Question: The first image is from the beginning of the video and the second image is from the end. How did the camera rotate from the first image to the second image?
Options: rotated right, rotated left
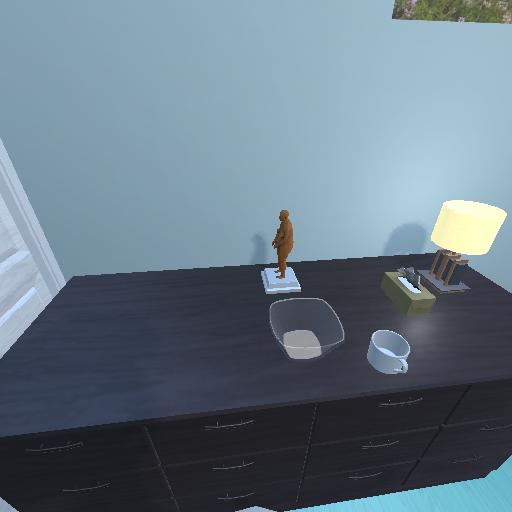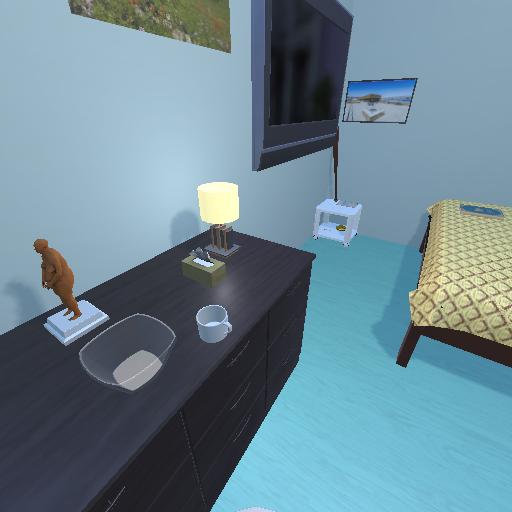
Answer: rotated right